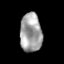
Tissue: lung
Cell type: Myeloid cells
Senescence score: 0.2302
Nuclear area (px): 833
Mean DAPI intensity: 160.708